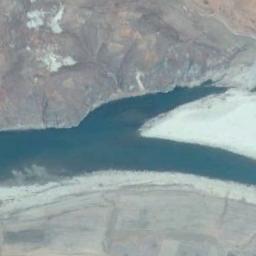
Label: river